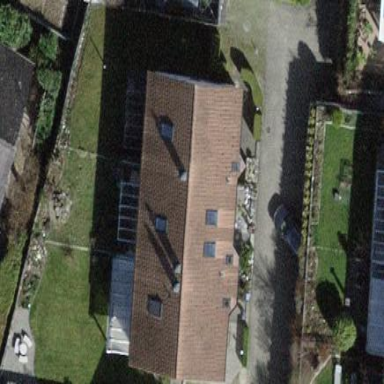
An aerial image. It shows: Building with tiled roof.